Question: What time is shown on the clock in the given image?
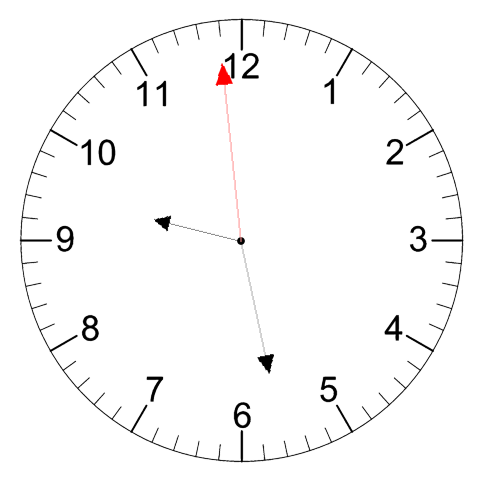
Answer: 09:27:59